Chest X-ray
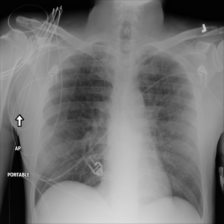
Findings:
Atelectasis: negative
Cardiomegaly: negative
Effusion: negative
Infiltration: negative
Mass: negative
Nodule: negative
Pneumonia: negative
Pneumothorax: negative
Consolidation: negative
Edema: negative
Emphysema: negative
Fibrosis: negative
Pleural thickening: negative
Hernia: negative